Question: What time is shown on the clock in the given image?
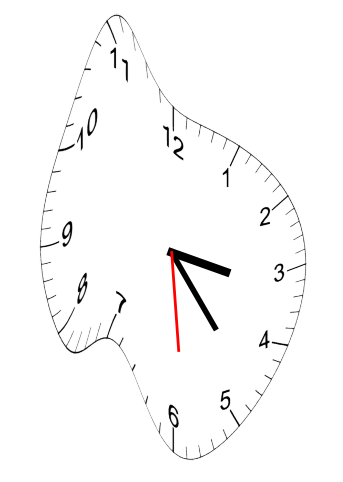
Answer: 03:23:29